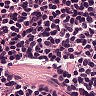
Metastatic tissue present: no